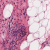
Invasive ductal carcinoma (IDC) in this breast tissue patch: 0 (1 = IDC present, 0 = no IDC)